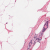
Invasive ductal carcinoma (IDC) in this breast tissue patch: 0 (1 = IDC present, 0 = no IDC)